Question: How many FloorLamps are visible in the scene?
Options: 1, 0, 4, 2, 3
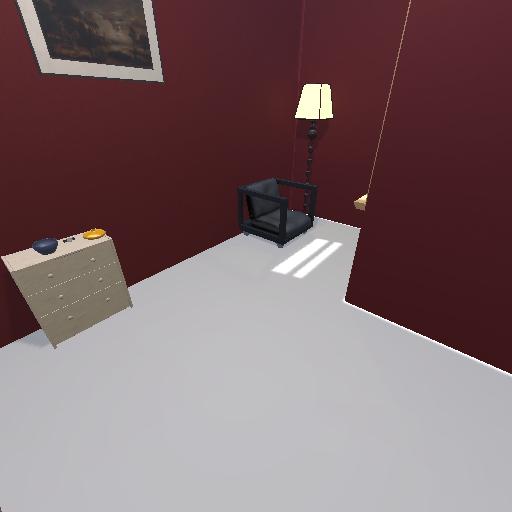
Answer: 1